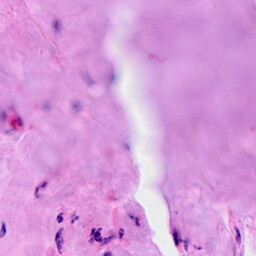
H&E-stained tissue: Breast